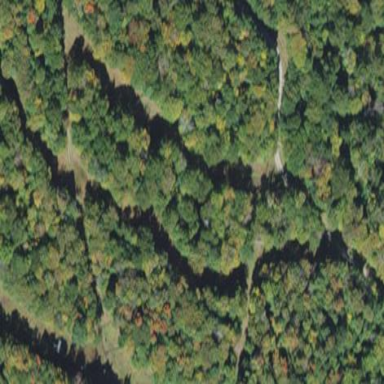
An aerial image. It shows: Woodland area covered with trees.